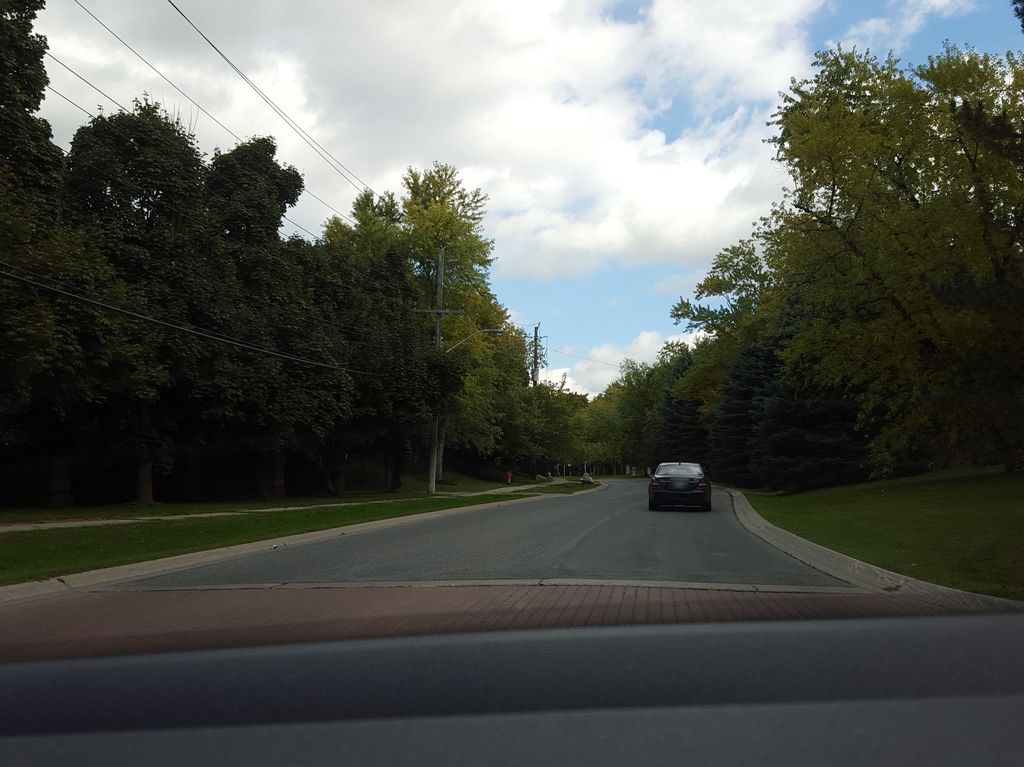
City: toronto